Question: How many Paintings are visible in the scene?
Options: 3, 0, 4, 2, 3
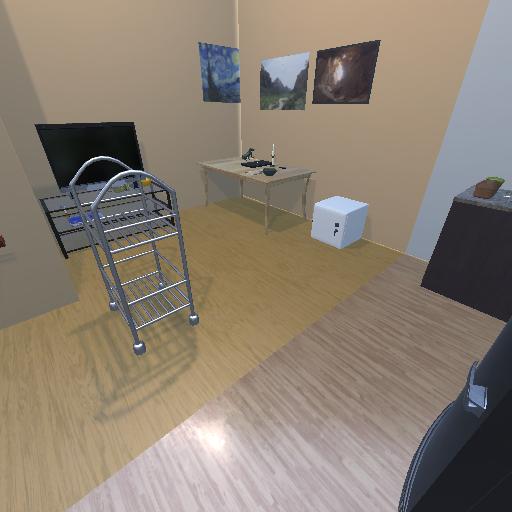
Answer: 3